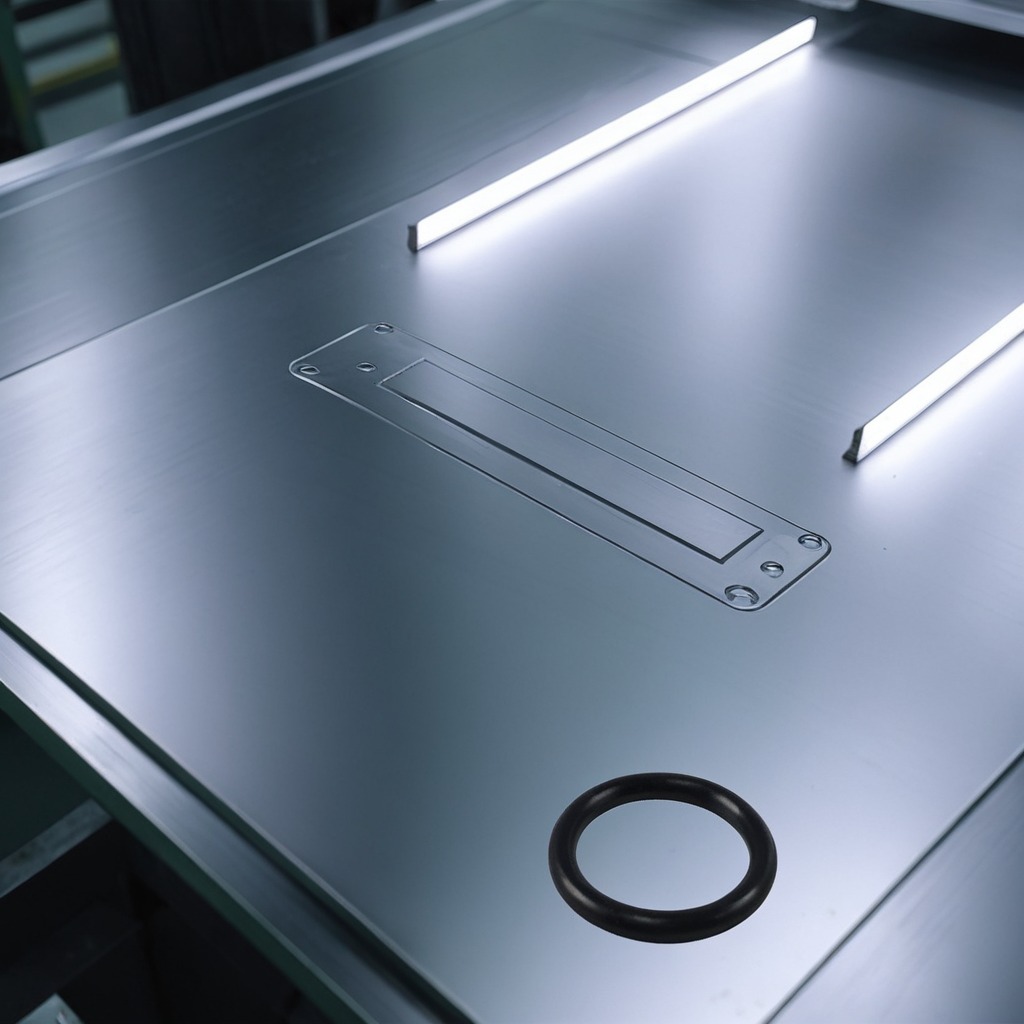
A rubber O-ring is lying on a metal table in a machine shop under fluorescent lights.